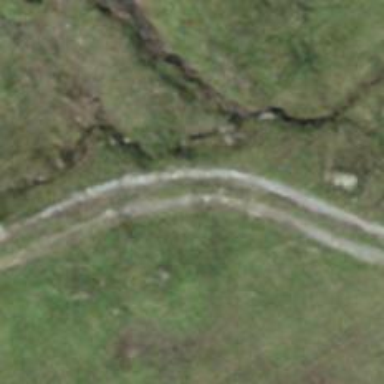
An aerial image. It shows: Track road with grade3 tracktype.